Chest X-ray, PA view. Patient: 60 years old, sex M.
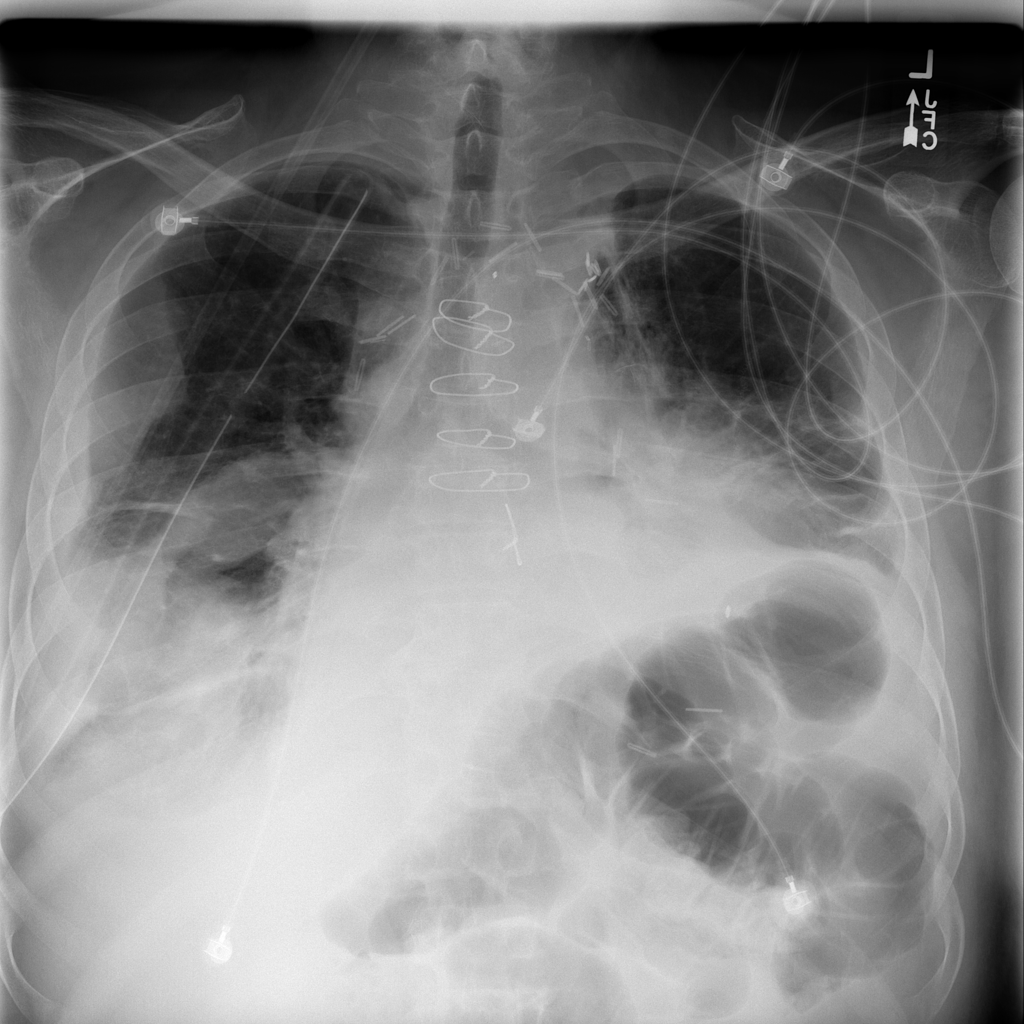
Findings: Atelectasis, Effusion, Infiltration